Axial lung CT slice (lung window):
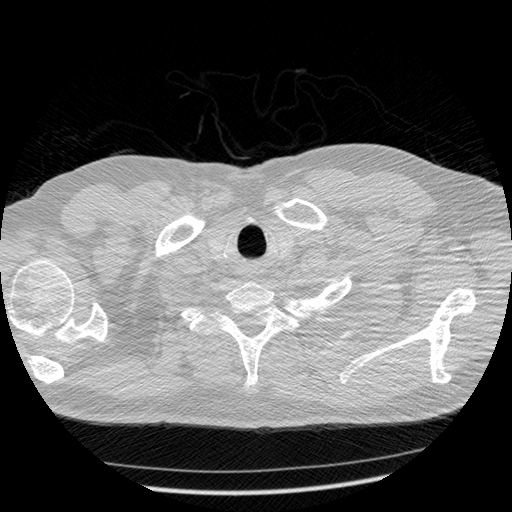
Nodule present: no